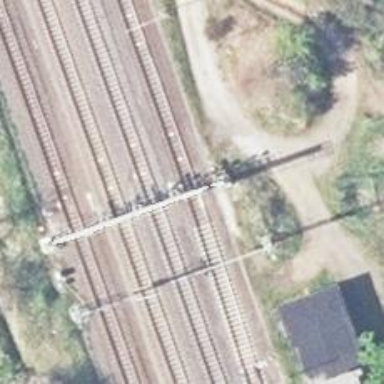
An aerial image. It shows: Railway signal with block marker.